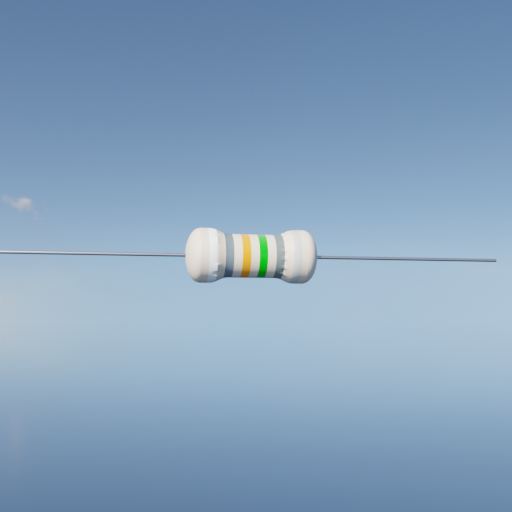
Resistor colour bands (in order): white, gray, orange, green, gray, silver